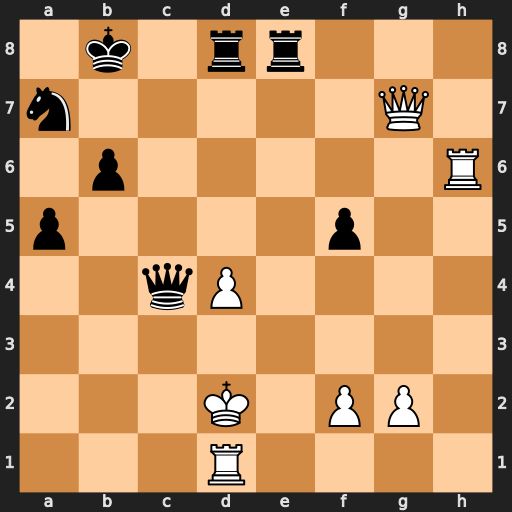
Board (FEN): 1k1rr3/n5Q1/1p5R/p4p2/2qP4/8/3K1PP1/3R4
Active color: w
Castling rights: -
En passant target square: -
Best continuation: Rxb6+ Kc8 Qb7#